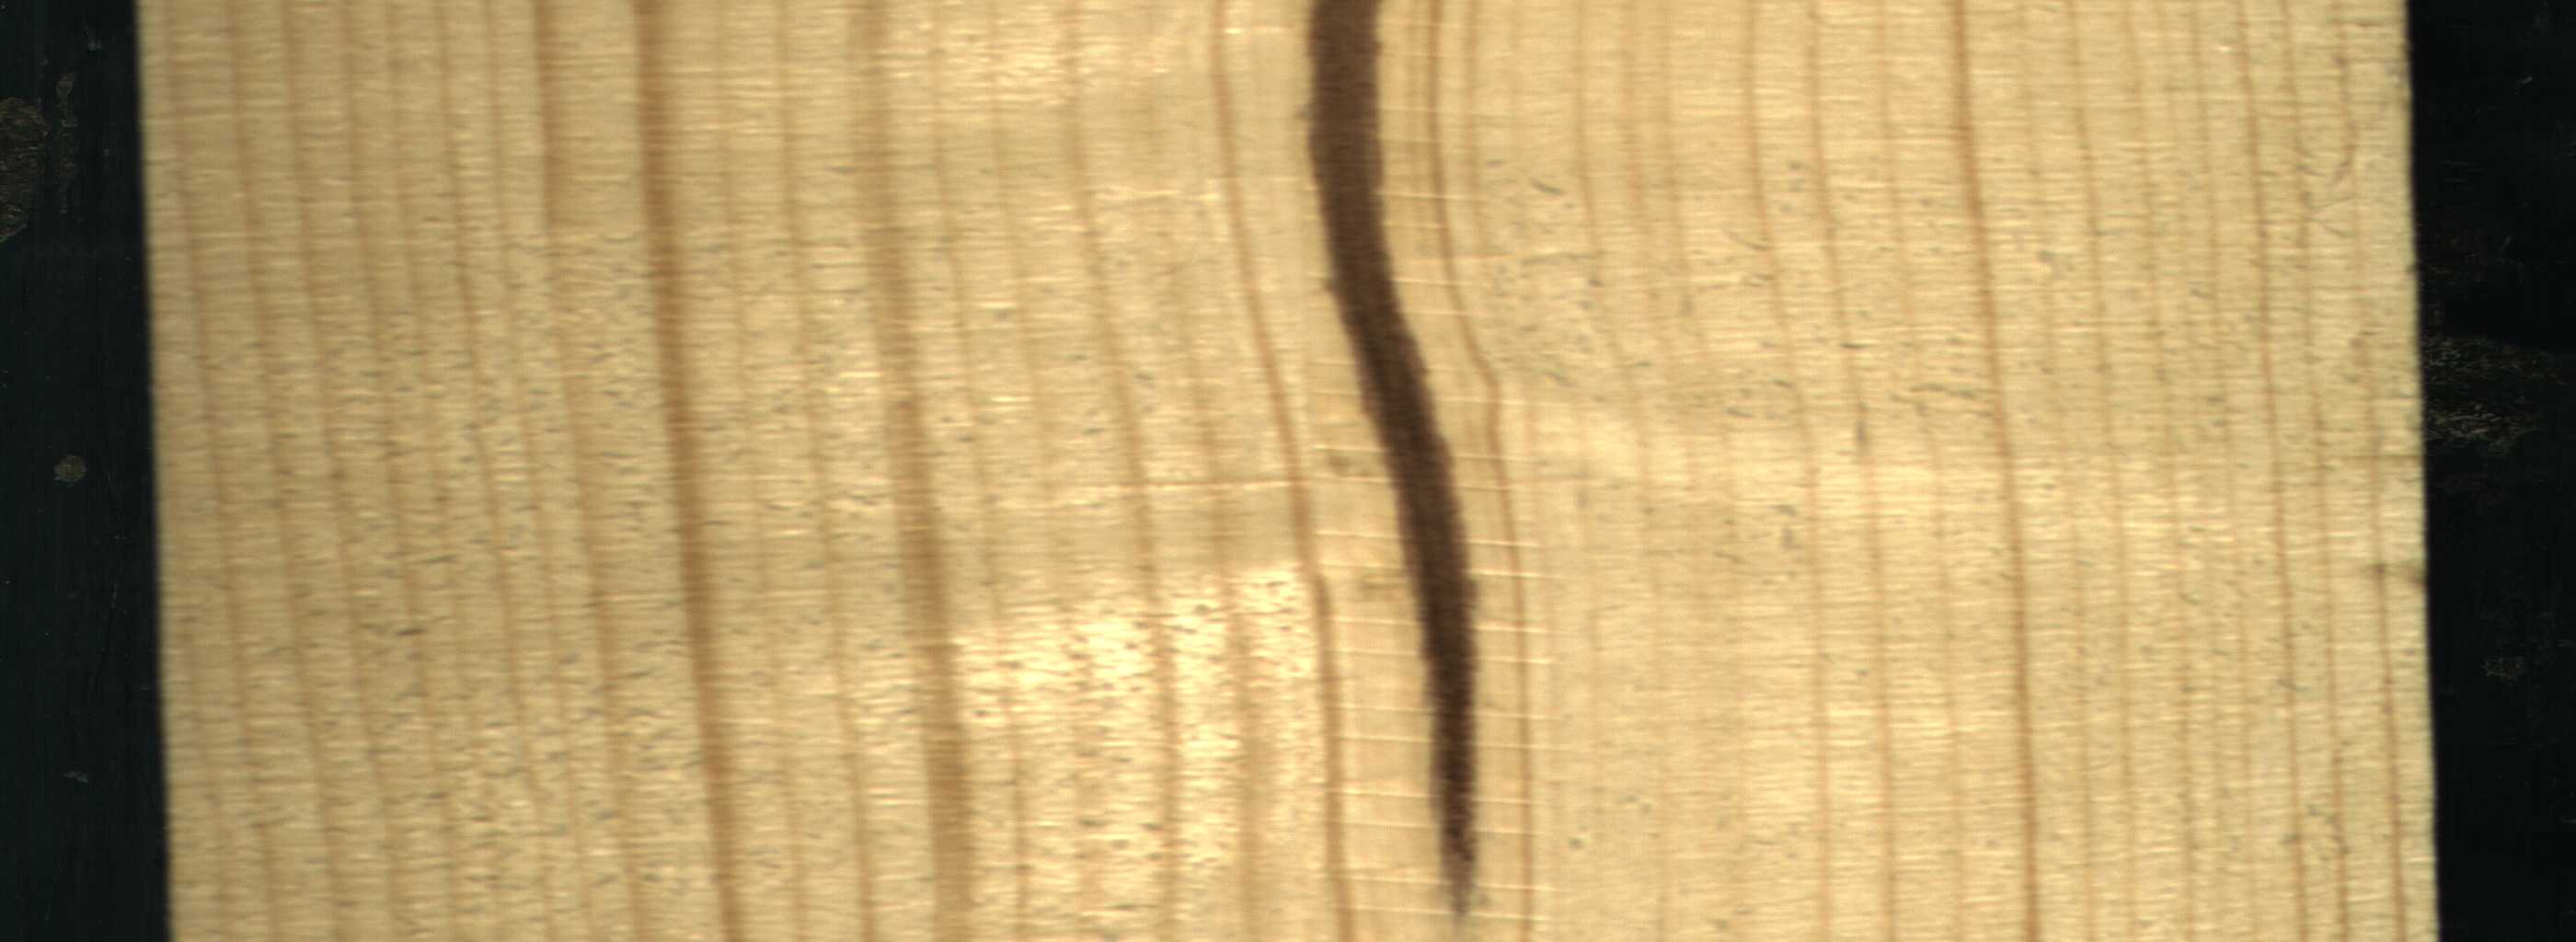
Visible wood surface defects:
Marrow